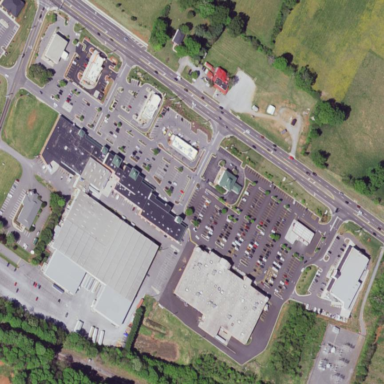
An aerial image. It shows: Retail area.